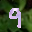
Label: 9